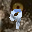
Label: 9